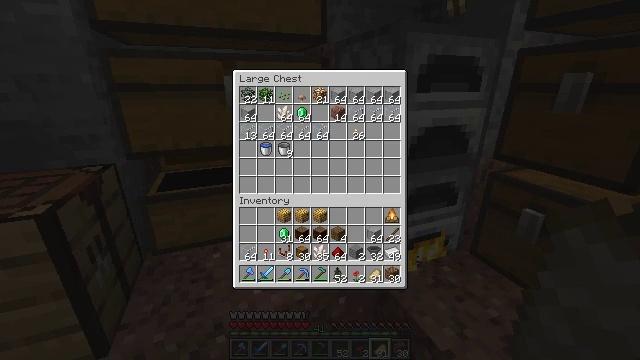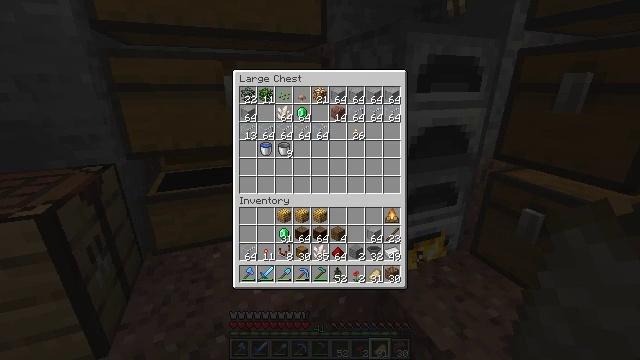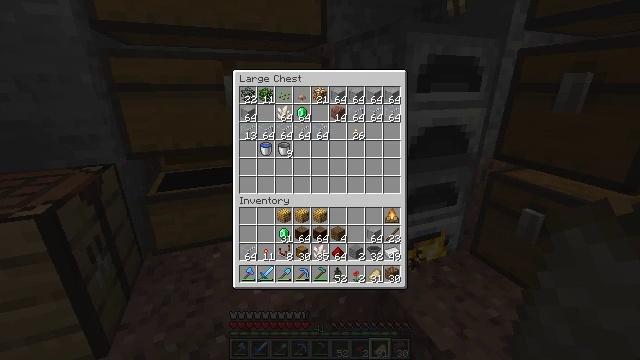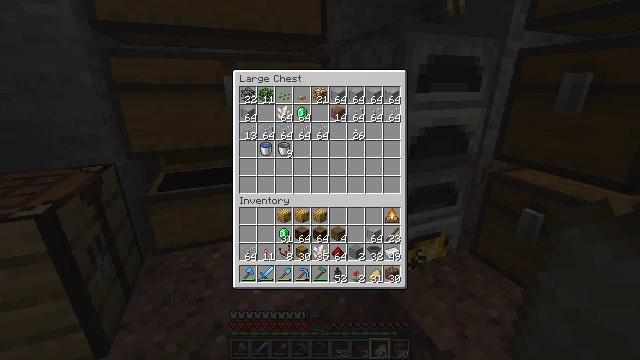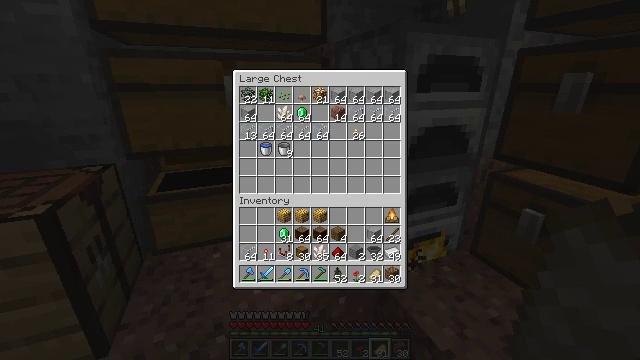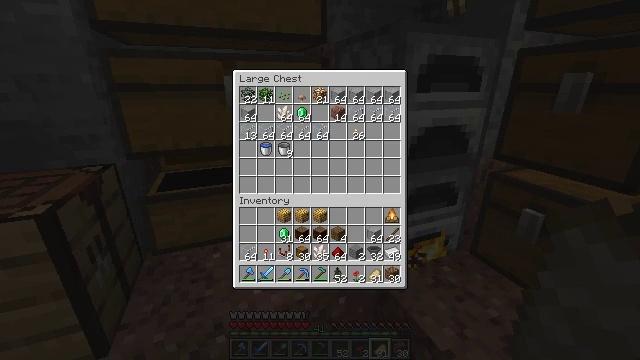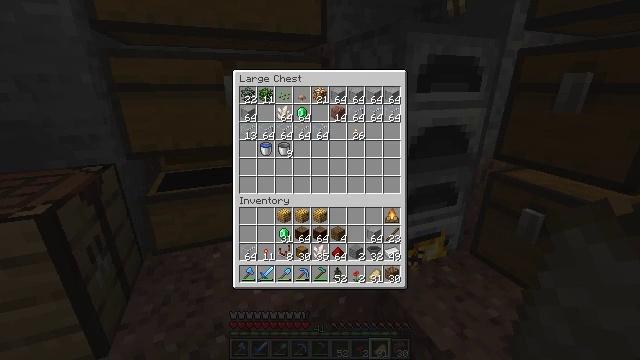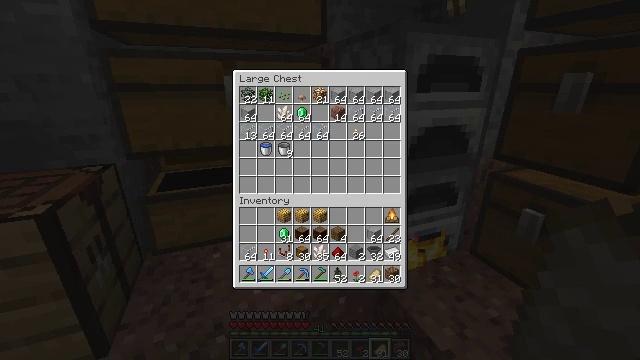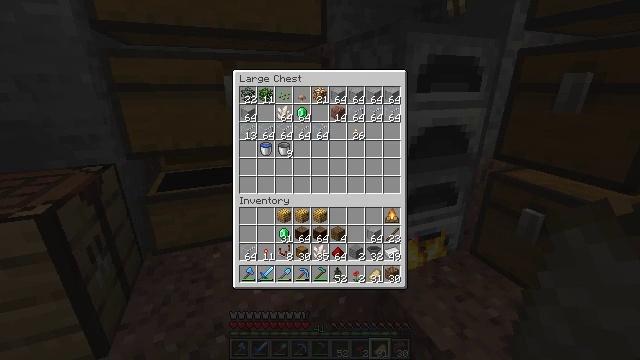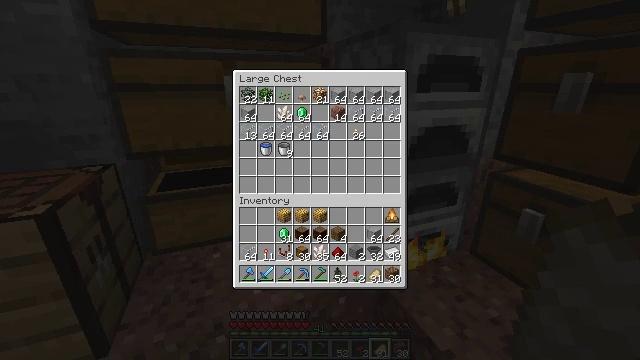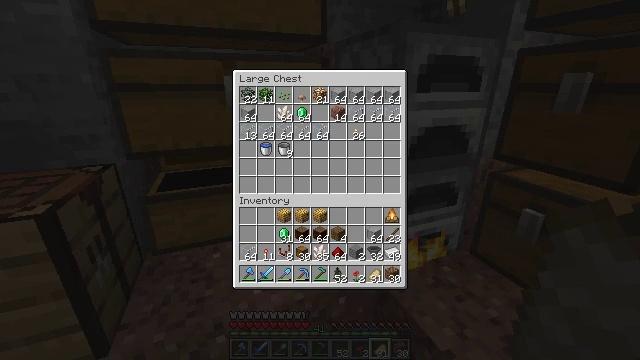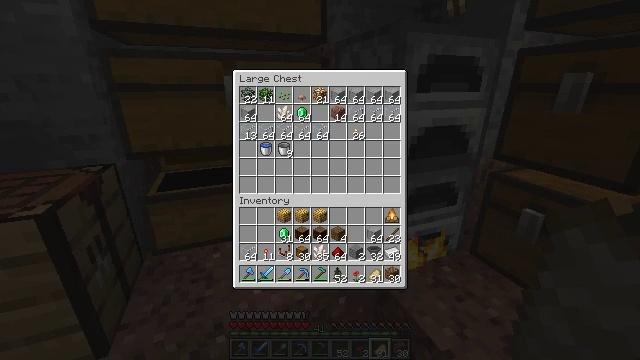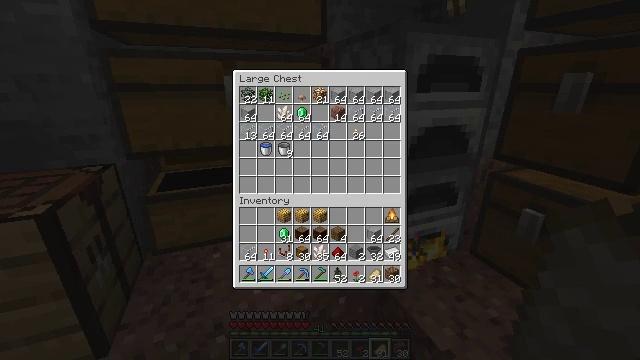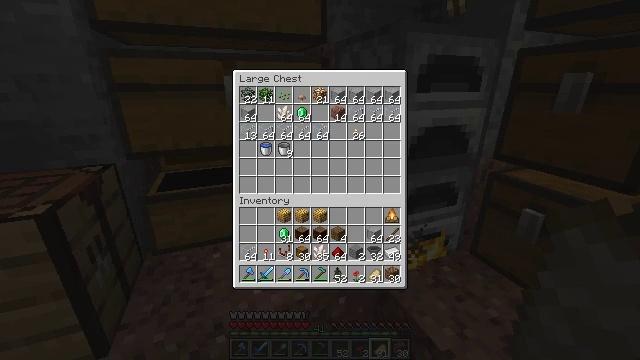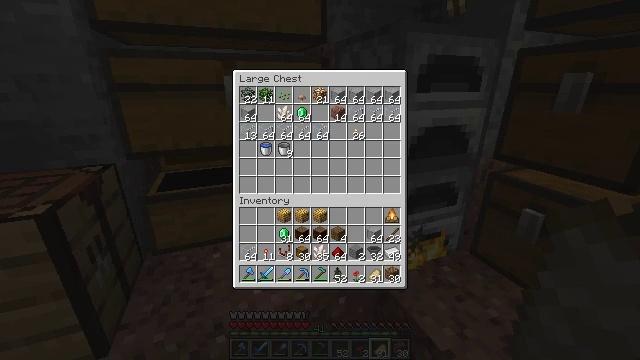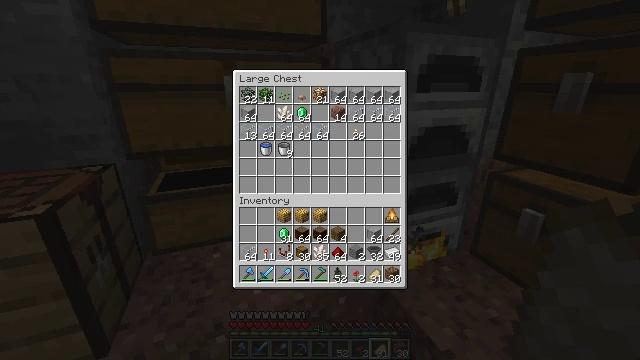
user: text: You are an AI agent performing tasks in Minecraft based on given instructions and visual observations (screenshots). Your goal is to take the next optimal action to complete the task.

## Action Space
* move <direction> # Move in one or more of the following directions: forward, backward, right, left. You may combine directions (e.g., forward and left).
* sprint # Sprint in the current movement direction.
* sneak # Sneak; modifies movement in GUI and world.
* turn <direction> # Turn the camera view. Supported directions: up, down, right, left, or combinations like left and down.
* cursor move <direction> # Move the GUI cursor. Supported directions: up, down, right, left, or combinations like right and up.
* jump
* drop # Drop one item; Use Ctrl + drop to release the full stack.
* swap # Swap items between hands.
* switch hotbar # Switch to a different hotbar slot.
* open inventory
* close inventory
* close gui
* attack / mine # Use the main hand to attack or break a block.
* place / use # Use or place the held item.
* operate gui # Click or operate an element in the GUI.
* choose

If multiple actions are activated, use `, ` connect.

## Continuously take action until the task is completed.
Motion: motion action
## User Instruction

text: Utilize the crafting table to make a smooth stone slab.
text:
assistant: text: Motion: no_op
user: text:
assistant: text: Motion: no_op
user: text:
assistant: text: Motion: no_op
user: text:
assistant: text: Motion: no_op
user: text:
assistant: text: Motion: no_op
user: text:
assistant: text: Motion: no_op
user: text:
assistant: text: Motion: no_op
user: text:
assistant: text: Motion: no_op
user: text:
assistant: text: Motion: no_op
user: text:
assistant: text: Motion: no_op
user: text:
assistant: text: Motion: no_op
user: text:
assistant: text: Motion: no_op
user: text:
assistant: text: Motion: no_op
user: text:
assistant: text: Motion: no_op
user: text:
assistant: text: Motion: no_op
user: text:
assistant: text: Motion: no_op
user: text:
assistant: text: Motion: no_op
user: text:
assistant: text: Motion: no_op
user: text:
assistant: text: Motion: no_op
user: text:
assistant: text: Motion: close gui
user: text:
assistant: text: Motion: no_op
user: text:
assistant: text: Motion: no_op
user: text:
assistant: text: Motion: no_op
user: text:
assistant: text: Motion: no_op
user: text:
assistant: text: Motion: no_op
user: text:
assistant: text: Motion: turn up
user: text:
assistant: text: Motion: turn left and up
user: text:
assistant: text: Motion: turn up
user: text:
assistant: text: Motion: use / place
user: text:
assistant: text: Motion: use / place